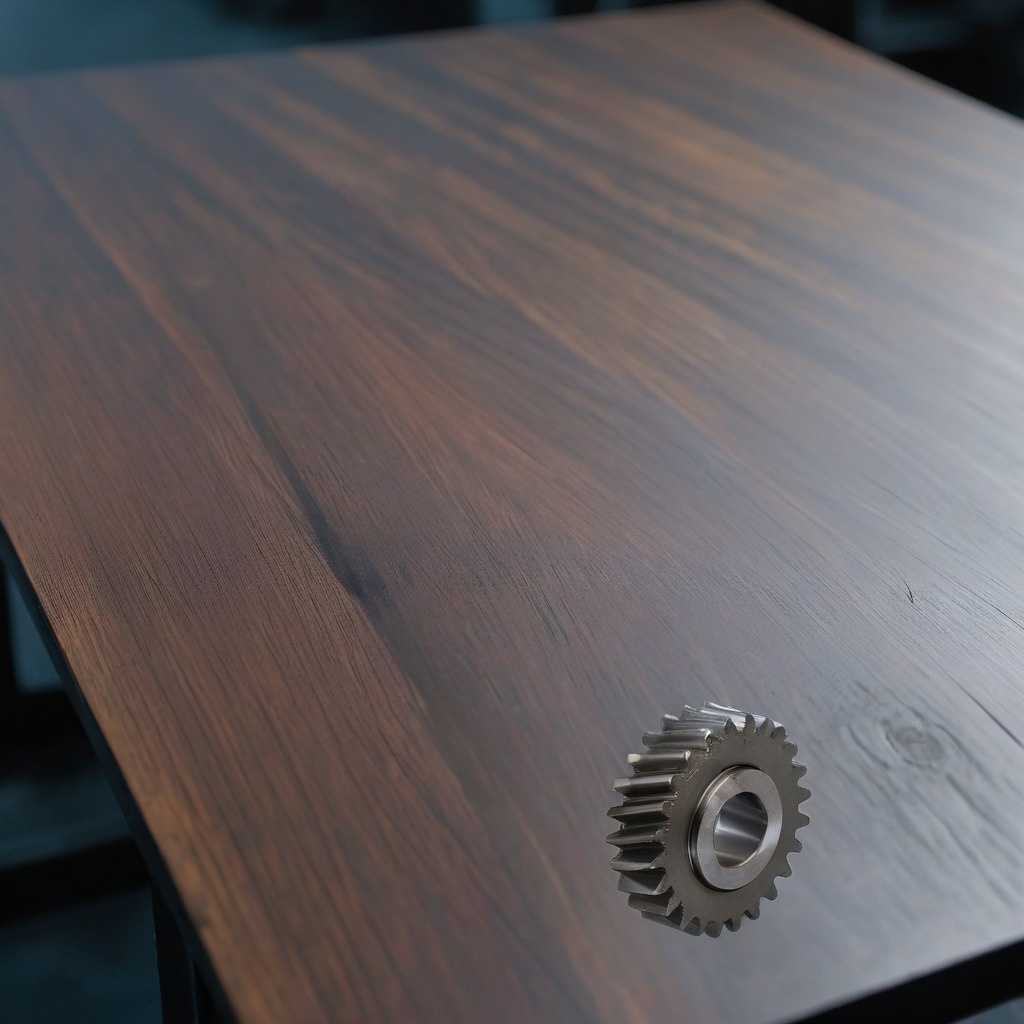
A steel gear with teeth is lying on a table with faint burn marks in a small garage at twilight.